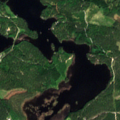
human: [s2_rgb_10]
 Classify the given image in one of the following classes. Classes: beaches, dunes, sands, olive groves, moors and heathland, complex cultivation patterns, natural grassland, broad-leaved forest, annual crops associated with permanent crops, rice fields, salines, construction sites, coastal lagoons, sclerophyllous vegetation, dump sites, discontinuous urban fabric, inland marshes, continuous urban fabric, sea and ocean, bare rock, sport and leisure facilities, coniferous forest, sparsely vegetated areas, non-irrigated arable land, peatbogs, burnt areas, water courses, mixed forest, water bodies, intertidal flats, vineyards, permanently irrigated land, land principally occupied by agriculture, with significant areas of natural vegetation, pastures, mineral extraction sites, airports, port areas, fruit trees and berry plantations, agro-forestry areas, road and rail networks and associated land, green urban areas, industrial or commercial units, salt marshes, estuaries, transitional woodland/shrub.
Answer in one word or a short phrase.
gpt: coniferous forest, mixed forest, water bodies